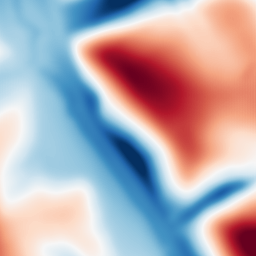
Category: multiscale
Decomposition family: dog
Decomposition parameters: sigma_low: 5
sigma_high: 50
Upsampling method: fft_zeropad
Upsampling parameters: scale: 4
Upsampling scale: 4